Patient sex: F
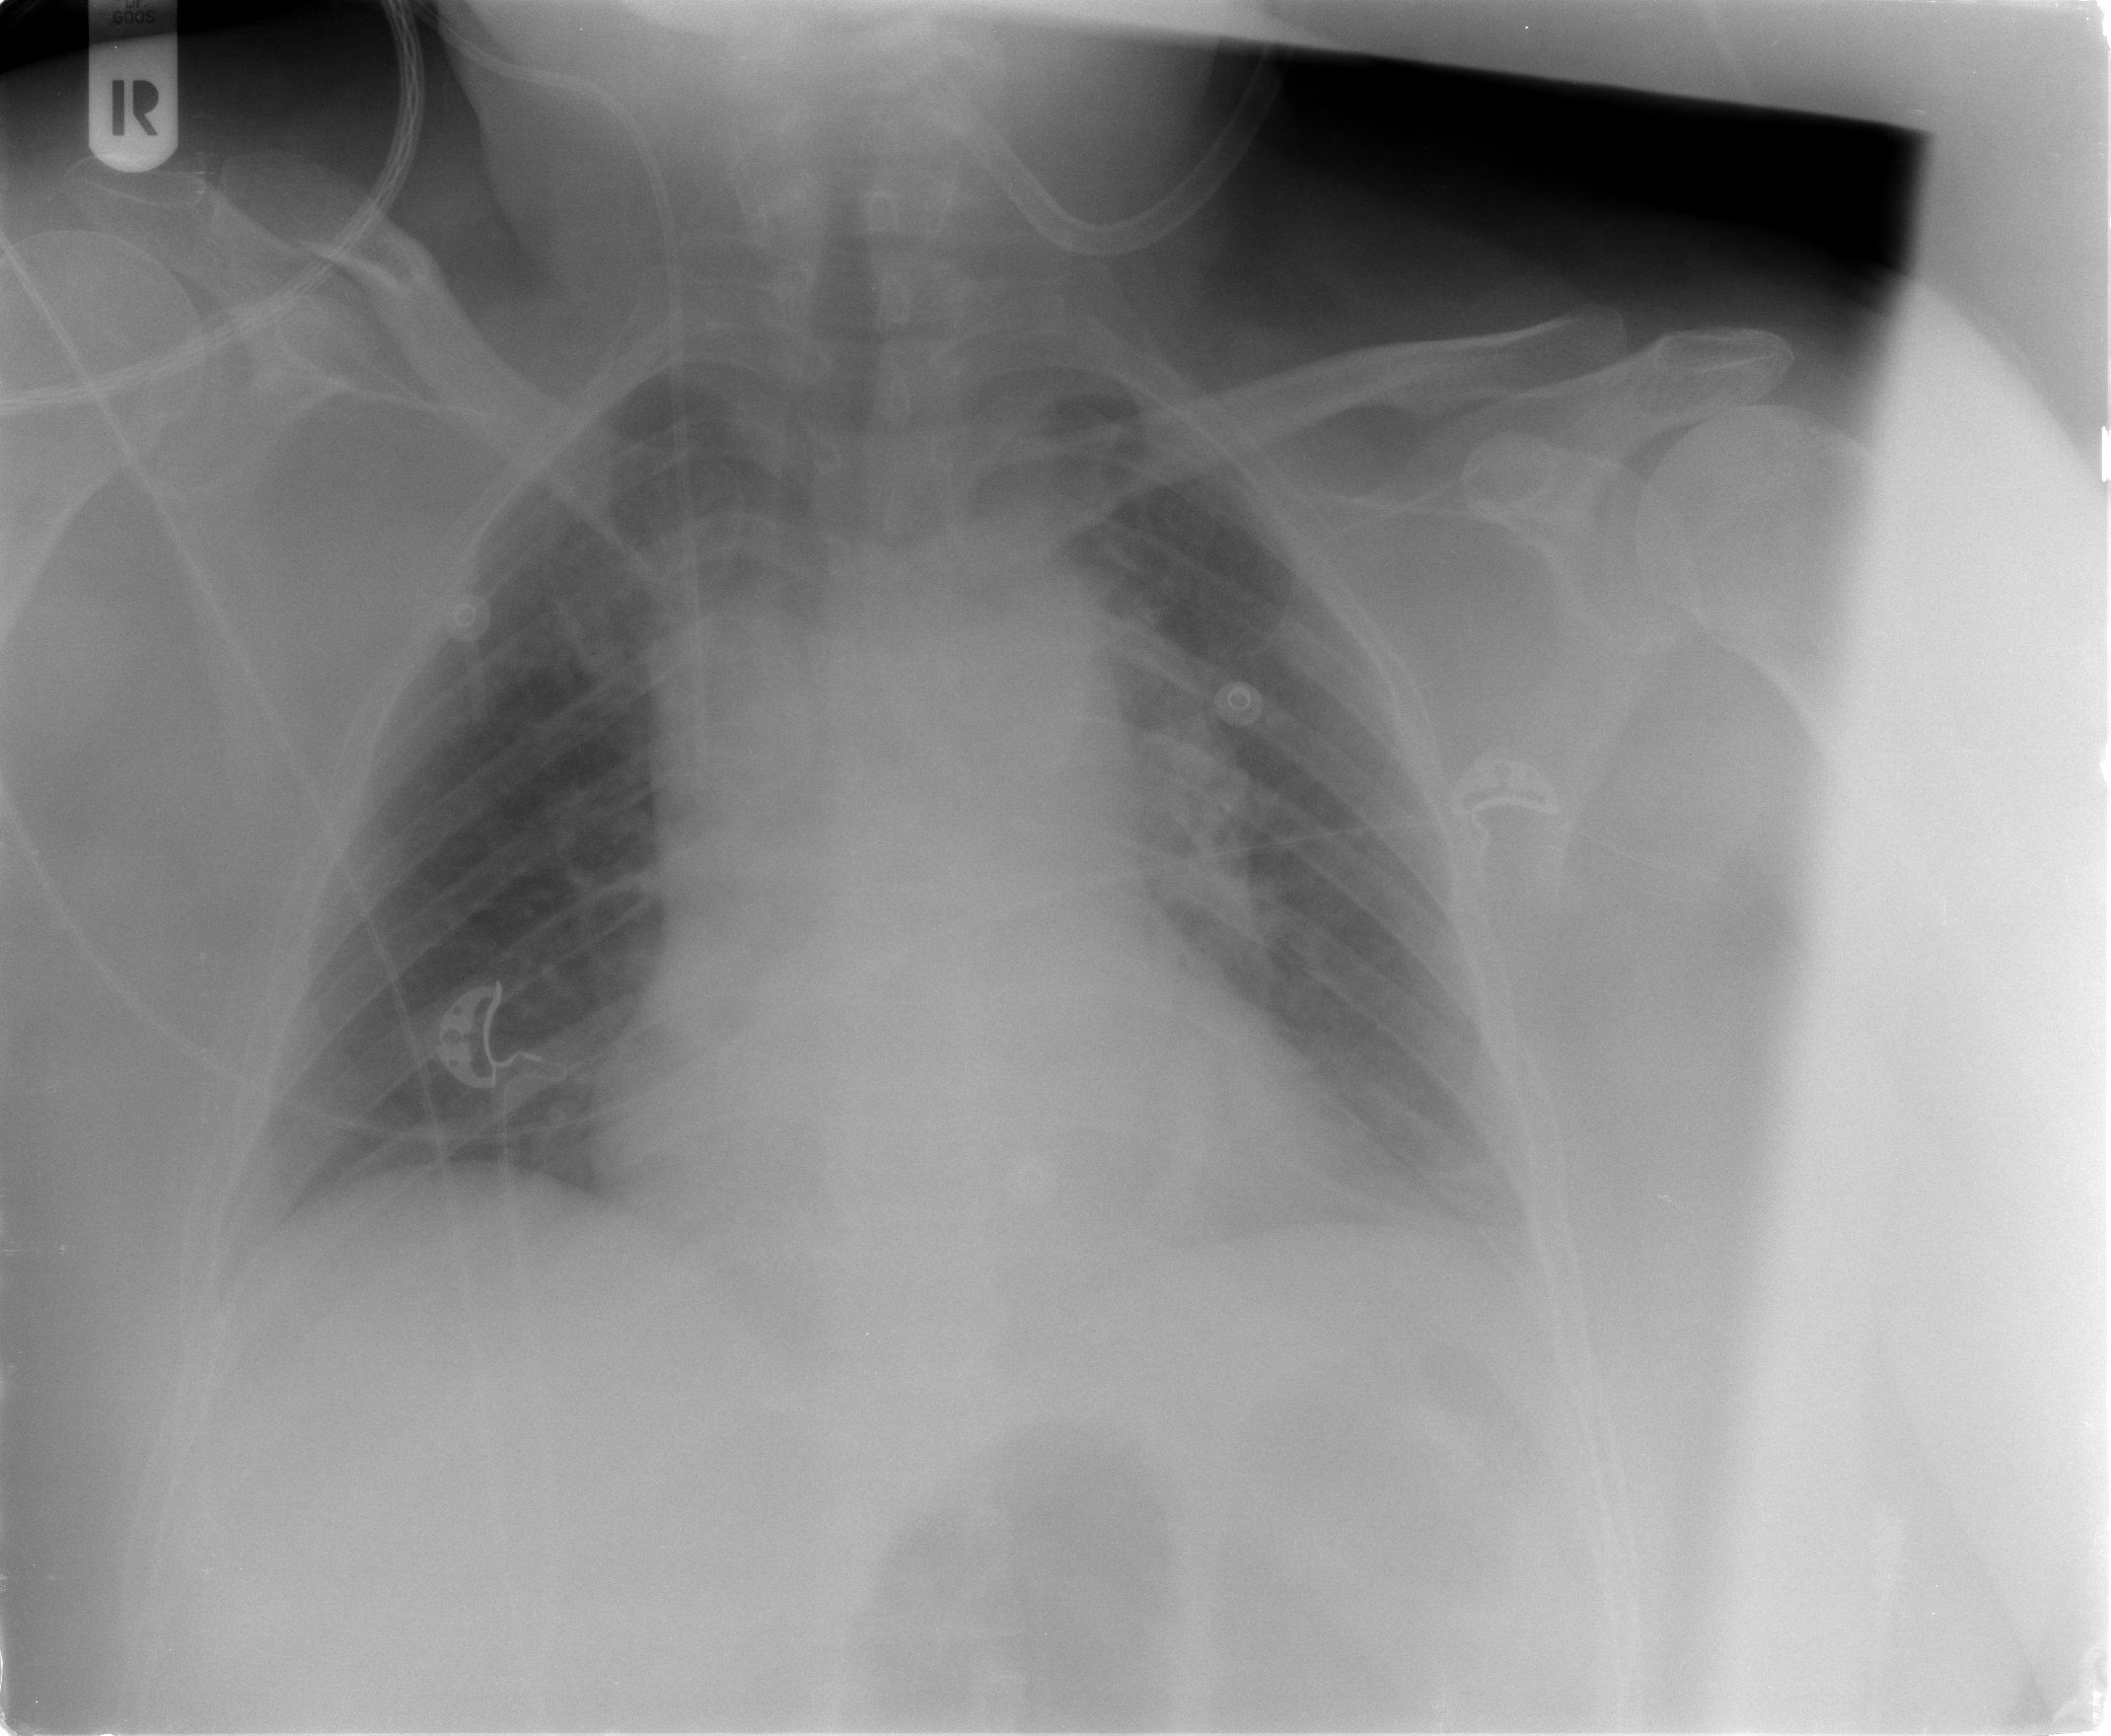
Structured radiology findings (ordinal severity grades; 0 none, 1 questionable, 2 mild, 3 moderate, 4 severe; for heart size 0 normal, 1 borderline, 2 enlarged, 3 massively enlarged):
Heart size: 2
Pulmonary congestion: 0
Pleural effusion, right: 0
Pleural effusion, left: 1
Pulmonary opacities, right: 0
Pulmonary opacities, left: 0
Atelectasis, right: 0
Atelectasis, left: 0